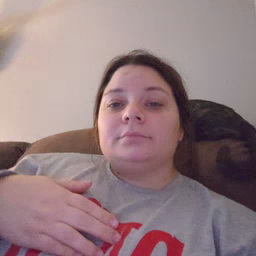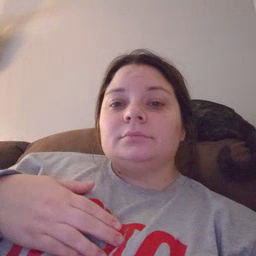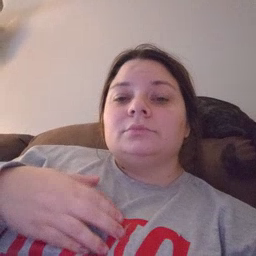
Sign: drop